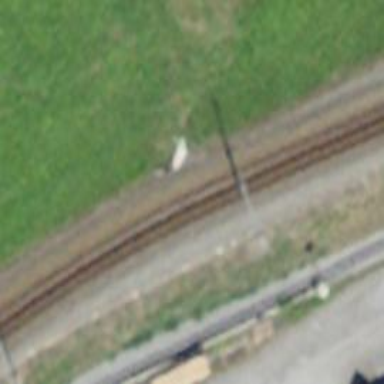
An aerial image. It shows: Catenary mast for power lines.